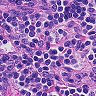
Metastatic tissue present: no